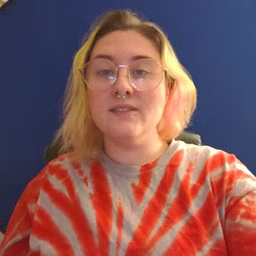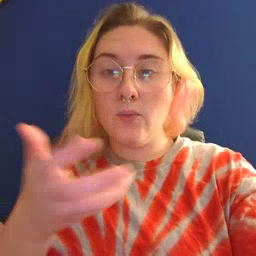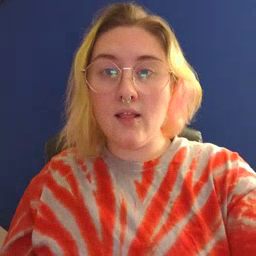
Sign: cereal